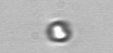
Label: nanoplankton_mix